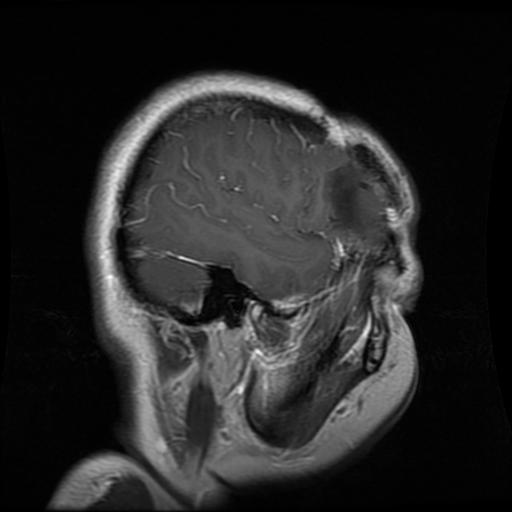
Label: glioma